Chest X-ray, AP view. Patient: 26 years old, sex M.
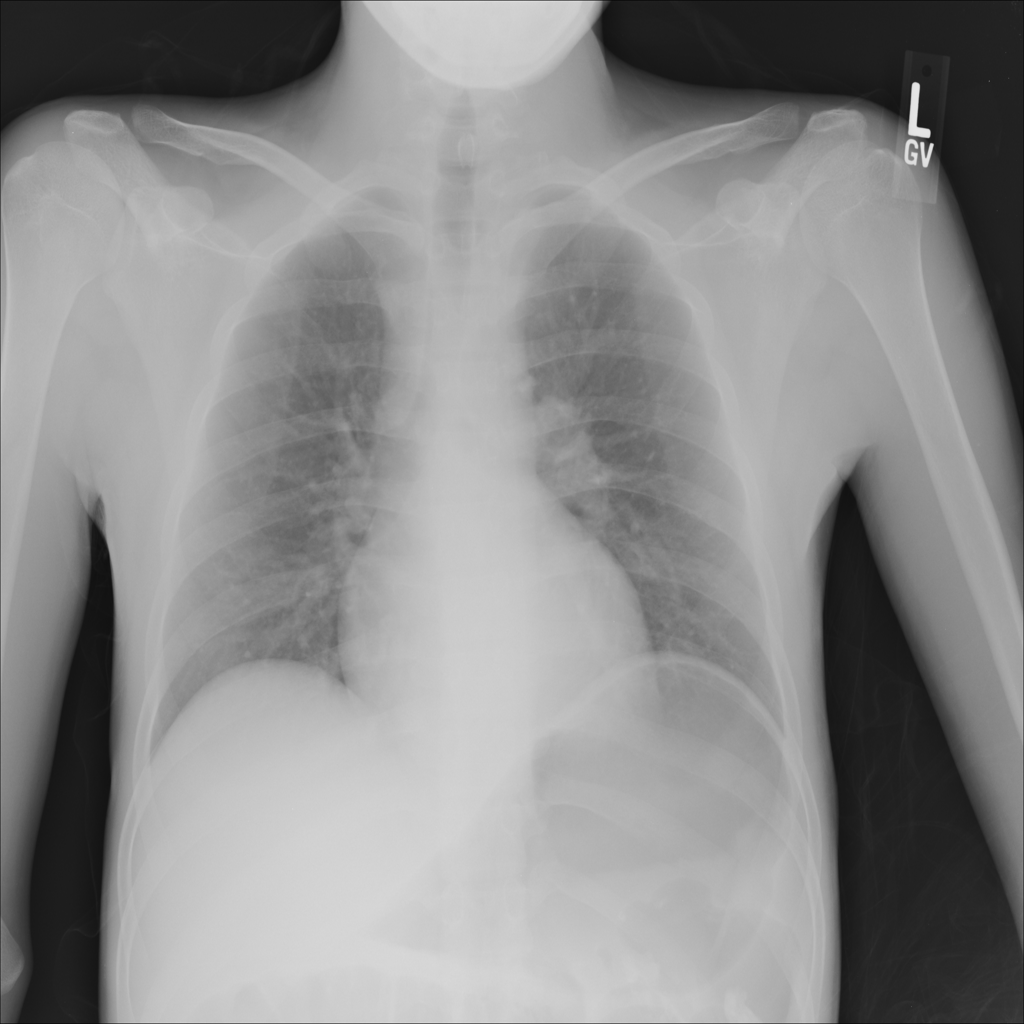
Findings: No Finding